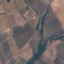
Land use / land cover class: PermanentCrop